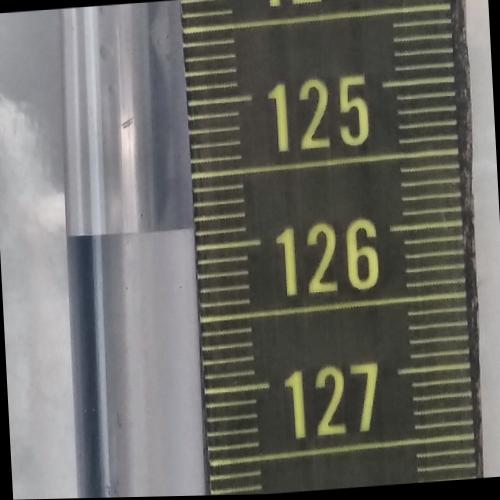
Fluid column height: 125.9 cm